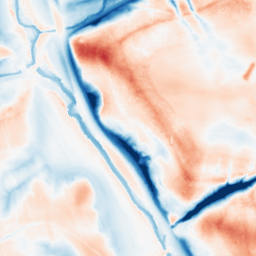
Category: trend_removal
Decomposition family: local_polynomial
Decomposition parameters: window_size: 51
degree: 3
Upsampling method: bilinear
Upsampling parameters: scale: 8
Upsampling scale: 8